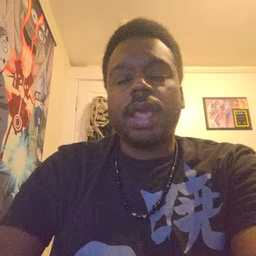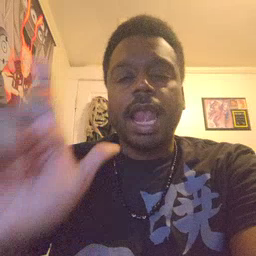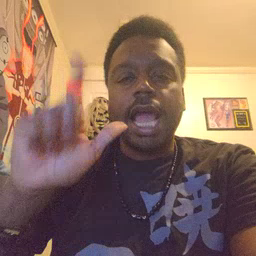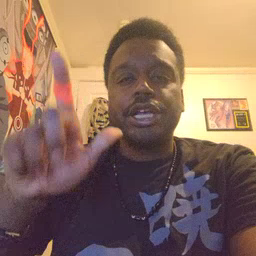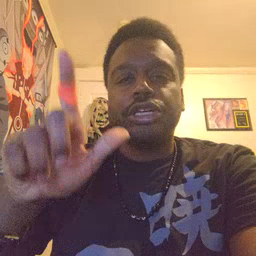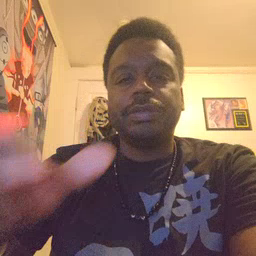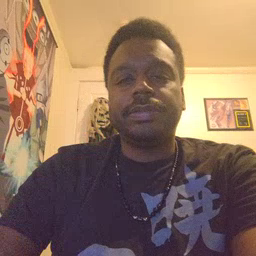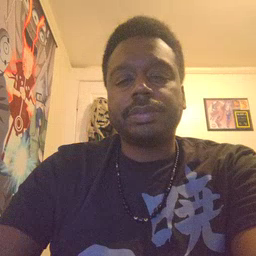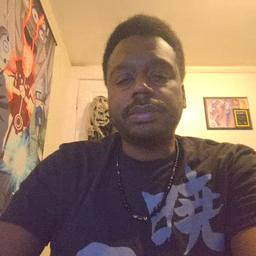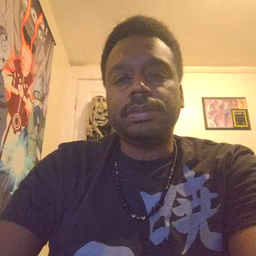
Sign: later